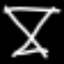
Label: hourglass